Field crop: tomato
Growth stage: 1
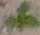
Species: solanum